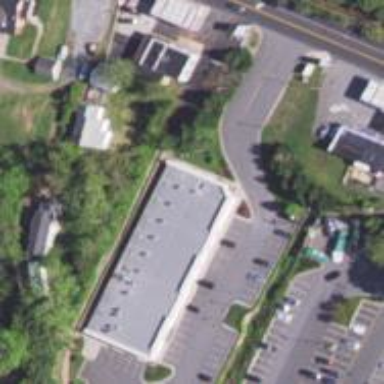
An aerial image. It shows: Healthcare clinic.